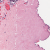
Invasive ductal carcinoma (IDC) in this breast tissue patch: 0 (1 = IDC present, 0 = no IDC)